Question: Today I ported my old memory benchmark
from to and found out weird thing.
- - 'Activated''Caption'

After some research I found out that:
- - - 'Visibility,Enabled'- 'OnIdleEvent'- 'RDTSC''PerformanceCounter'
My conclusion is that library runs some code/thread on the background so my questions are:
1. Is there a way to temporarily pause VCL code/stuff ? ideal something like Application->Pause(); and Application->Resume(); or just Forms.
2. what else could cause this behavior and how to avoid it ?
Test application has no components other than main form. Benchmark is just a few memory transfers by 'rep stosd' with different block sizes (no funny stuff). Source is in <URL>. I know is out-dated but I am not looking for upgrade right now so please skip any comments about that they are not help-full at all.
Tested on , '32bit' Application
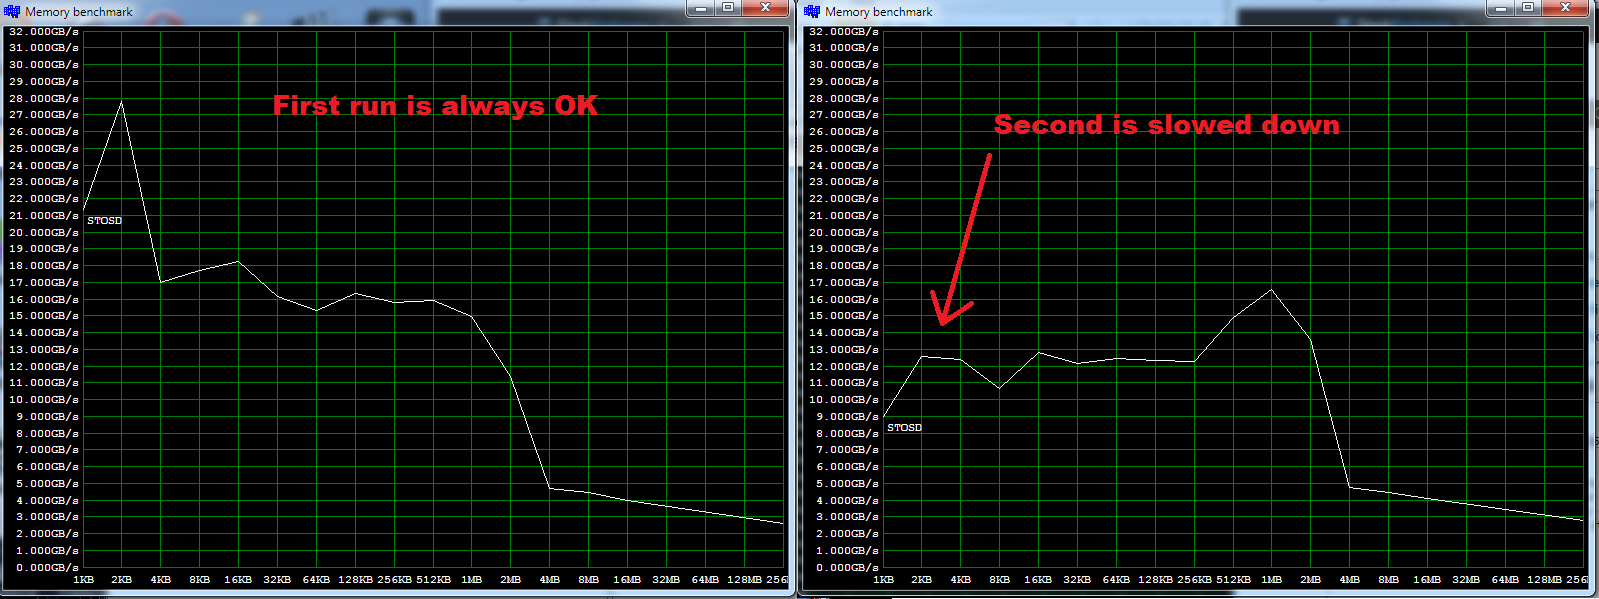
Answer: I found out that 'wndproc' in 'invalidates' s.
1. I have tried to override wndproc by winapi for Application->Handle is this easy but it does not stop the processing of messages for Form. When I tried Form1->Handle as window then error 1400 occurs (not valid window handle)
2. I have tried to override wndproc by VCL for Application by TApplication events and for Form by override of virtual wndproc member. Message processing stops but their calling sequences remains and the problem is not solved either.
So my conclusion after eliminating every possibility I can think off is that I need to flush more intensively somehow after setting process/thread for benchmarking.
In I would done it by single instruction but on it is more tricky. Well The previous version of memory benchmark used just memory filling which is obviously not enough for exe. I think that instruction is involved in this problem not data cache so I change it a bit and it finally worked thing out.
'''
for (DWORD i=0;i<(128<<20);i+=7)
{
dat[i]+=i;
dat[i]*=i;
dat[i]&=i;
}
'''
Where dat is '128MB' allocated memory chunk (or bigger) and must be done after all process/thread priority and affinity changes or all calls prior to benchmarking.